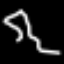
Label: squiggle